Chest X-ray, AP view. Patient: 72 years old, sex F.
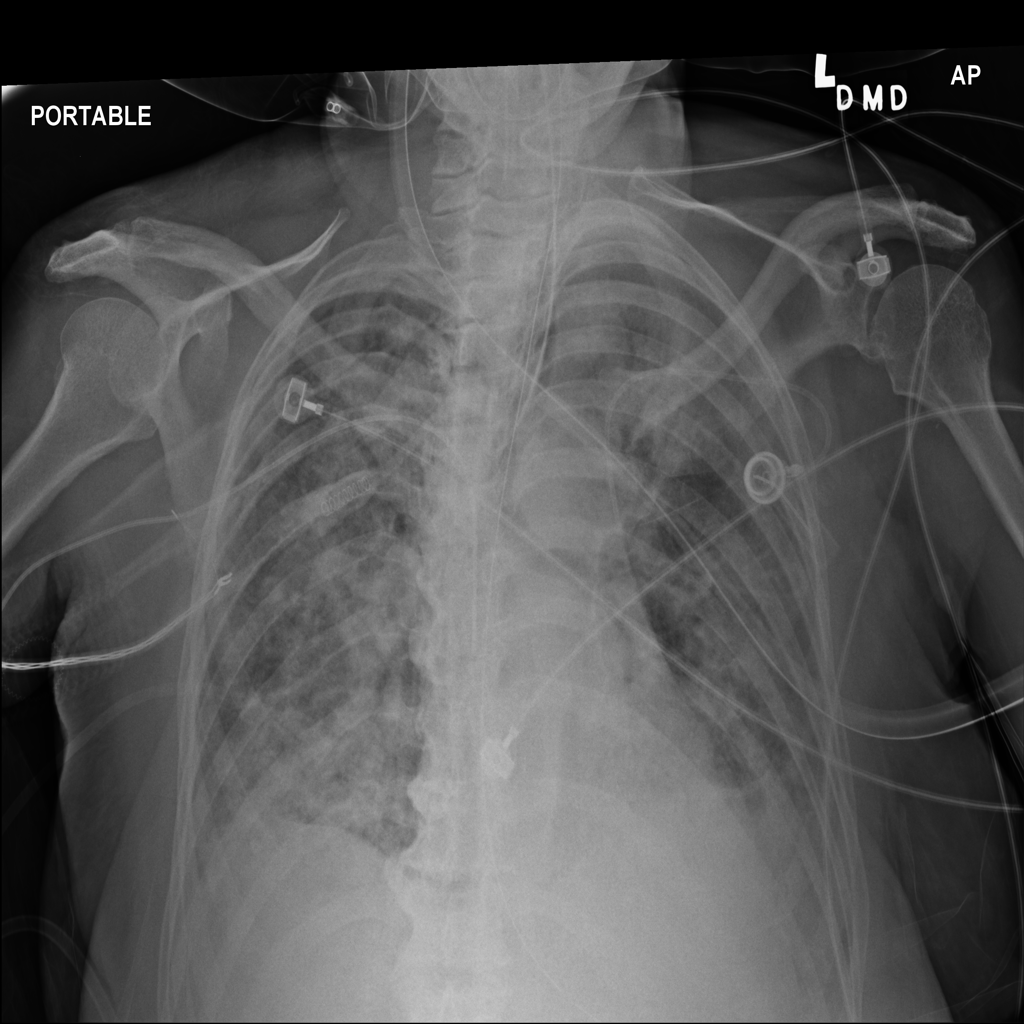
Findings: Edema, Effusion, Infiltration